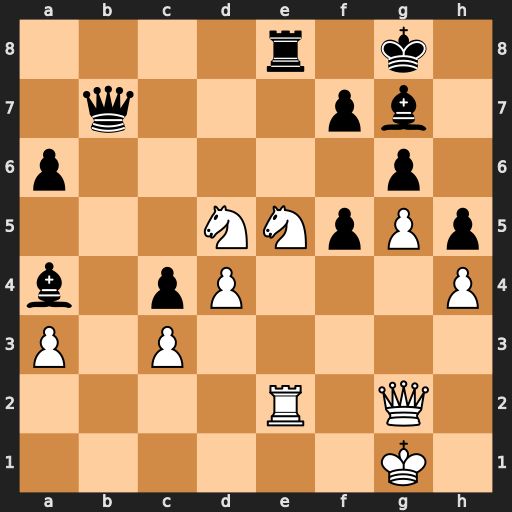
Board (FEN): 4r1k1/1q3pb1/p5p1/3NNpPp/b1pP3P/P1P5/4R1Q1/6K1
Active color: w
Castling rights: -
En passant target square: -
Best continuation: Nf6+ Bxf6 Qxb7